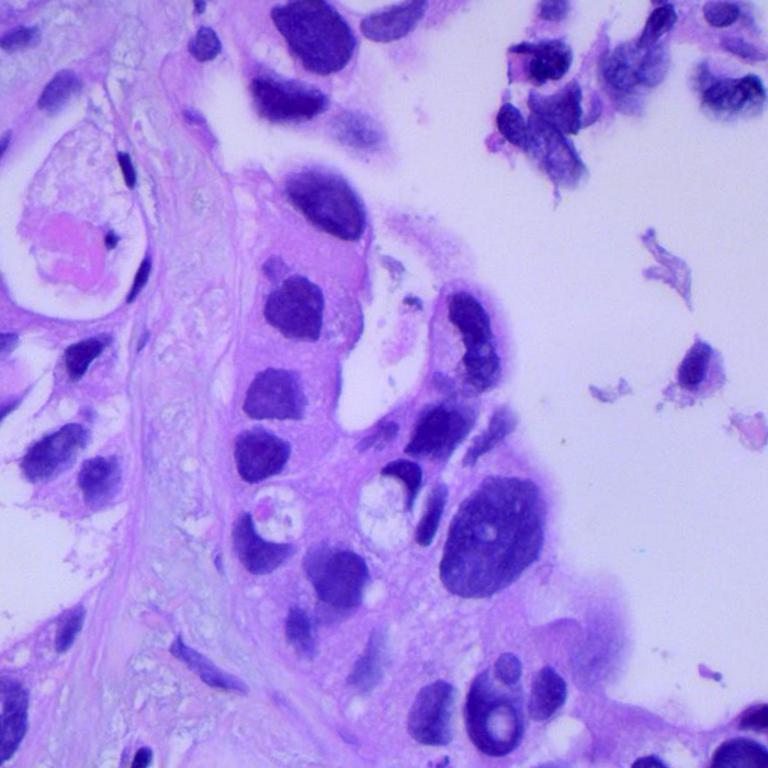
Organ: lung
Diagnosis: adenocarcinomas